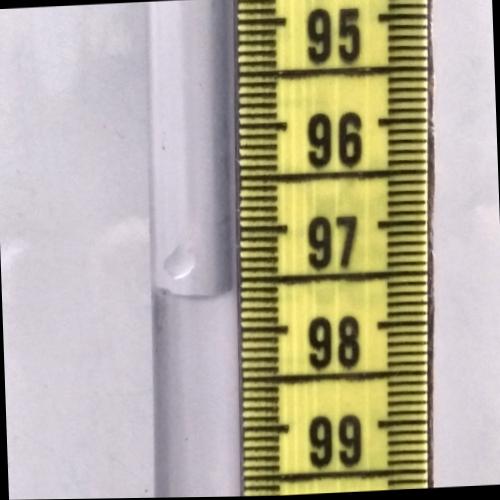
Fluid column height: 97.7 cm